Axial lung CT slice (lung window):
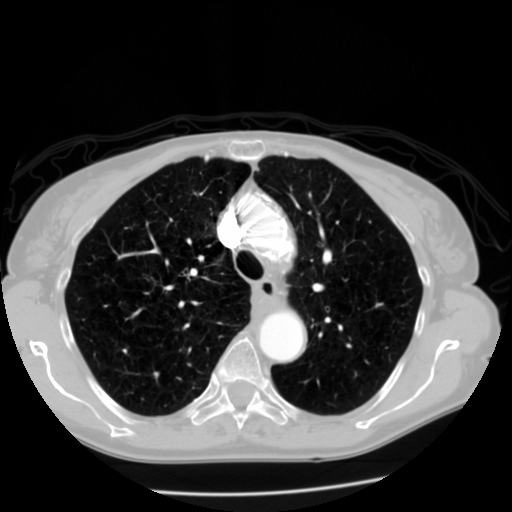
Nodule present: no